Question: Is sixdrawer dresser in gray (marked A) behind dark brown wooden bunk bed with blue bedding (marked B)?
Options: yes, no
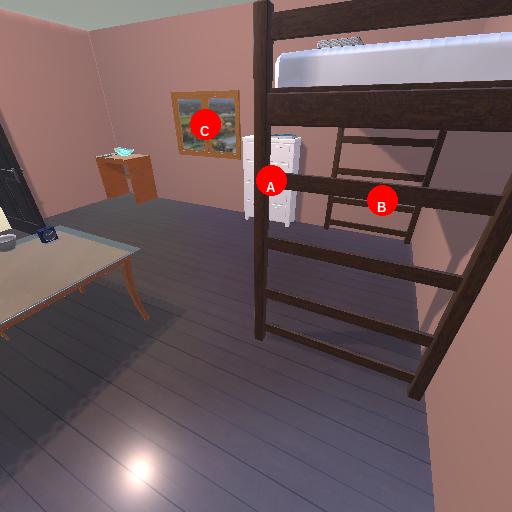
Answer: yes